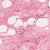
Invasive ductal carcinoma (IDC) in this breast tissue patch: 0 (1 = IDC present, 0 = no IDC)